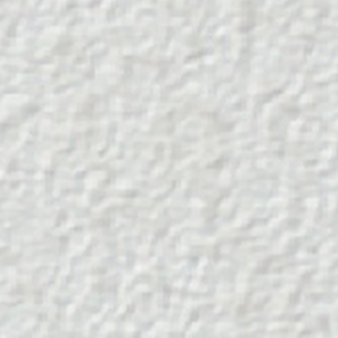
Label: other